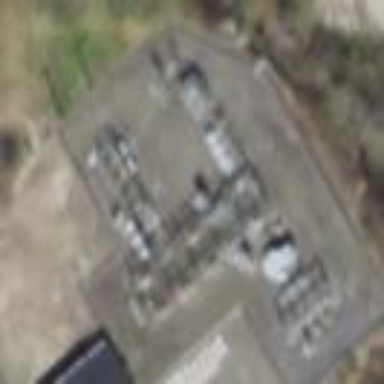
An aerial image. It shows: Industrial area with power plant.